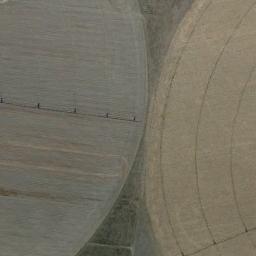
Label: circular_farmland